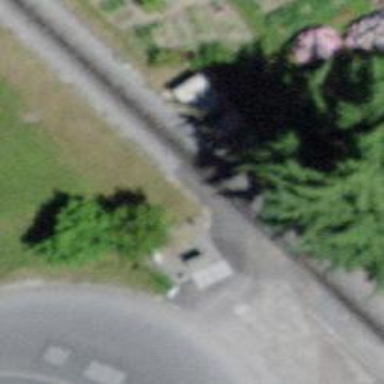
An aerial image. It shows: Railway crossing.